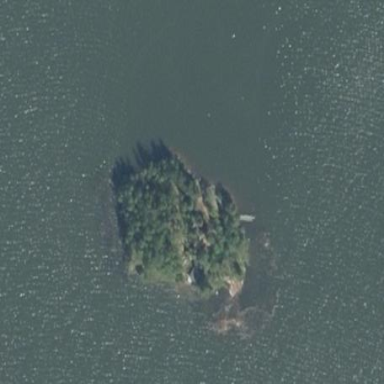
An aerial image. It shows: Image showing island.